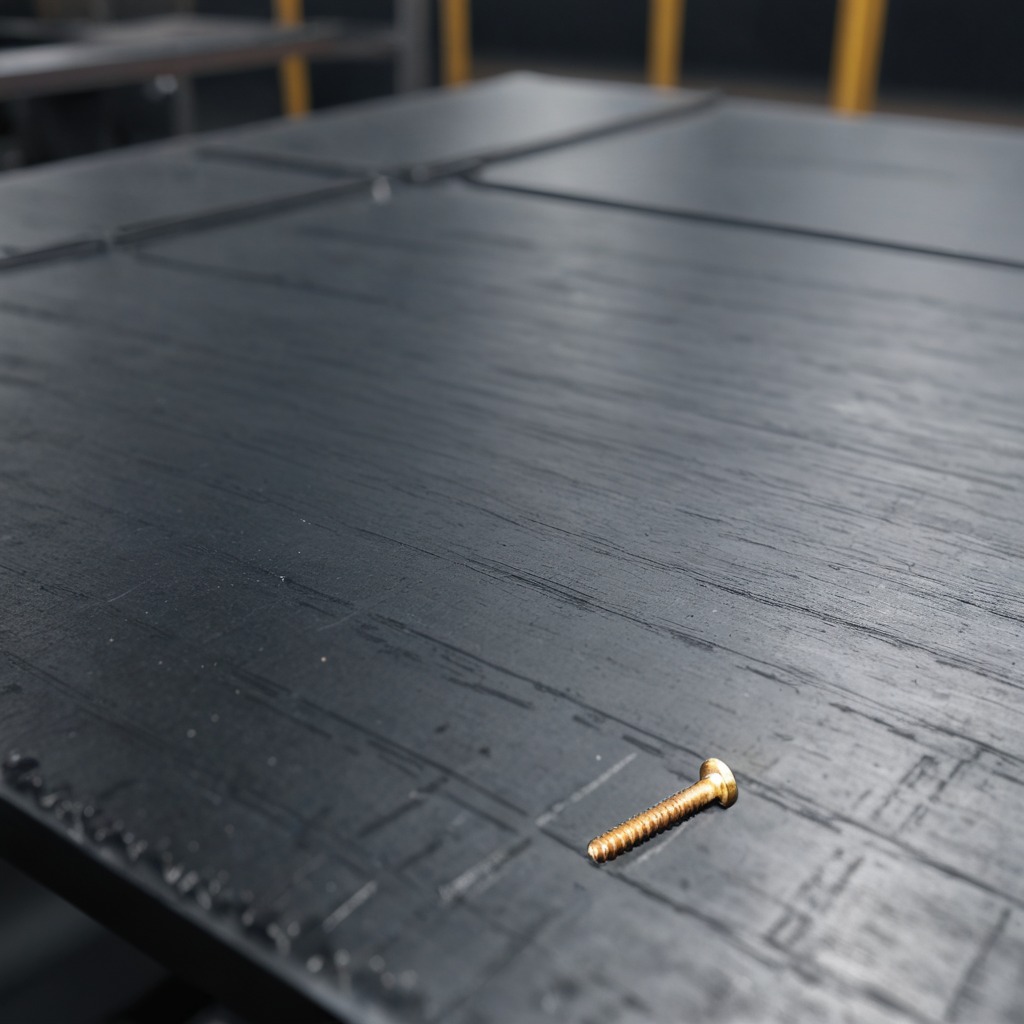
A metal screw is lying on the cold steel table in a mining workshop.